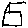
Label: house